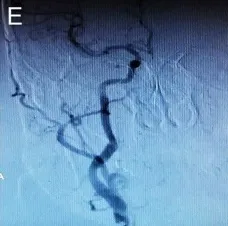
The results of different imaging during the first hospitalization. DSA showed right ICA was normal.
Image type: radiology (ct)